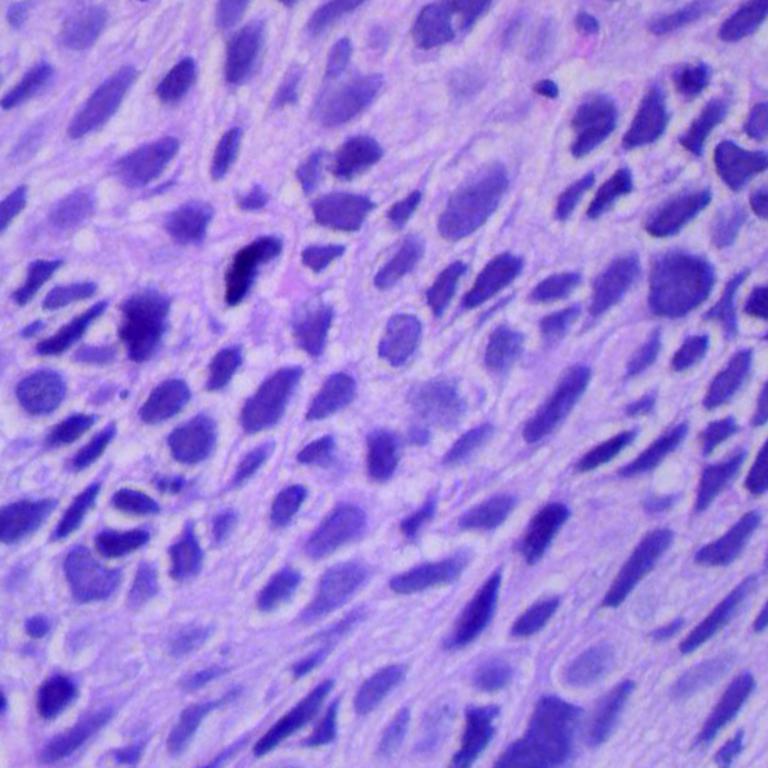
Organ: lung
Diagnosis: squamous carcinomas